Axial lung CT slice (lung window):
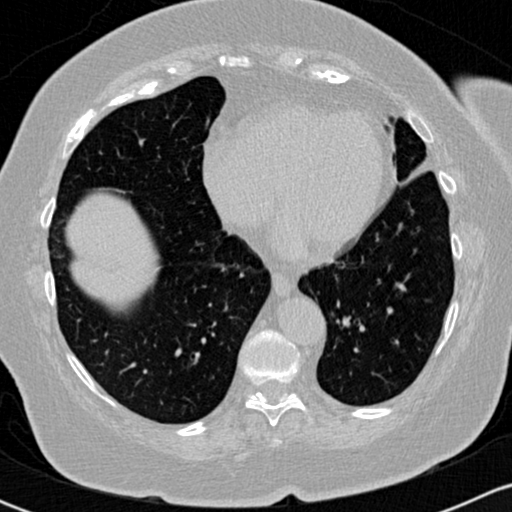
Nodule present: no